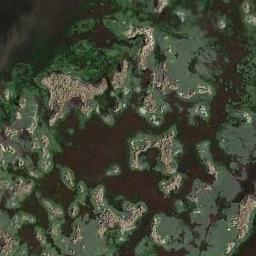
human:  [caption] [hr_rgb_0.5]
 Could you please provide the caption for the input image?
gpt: The wetland consists of dry and green plants and water .

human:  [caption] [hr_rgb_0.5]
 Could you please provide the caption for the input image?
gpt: Many waters of different sizes are surrounded by wetlands .

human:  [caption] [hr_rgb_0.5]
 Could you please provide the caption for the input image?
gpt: The river surface in a wetland is covered with large green and brown mixed dense vegetation .

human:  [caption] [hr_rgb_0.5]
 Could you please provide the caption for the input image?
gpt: There are two lakes of similar size in this wetland .

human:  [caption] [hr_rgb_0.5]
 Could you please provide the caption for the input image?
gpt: There are many green areas and water areas on the wetland .